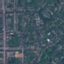
Label: Residential